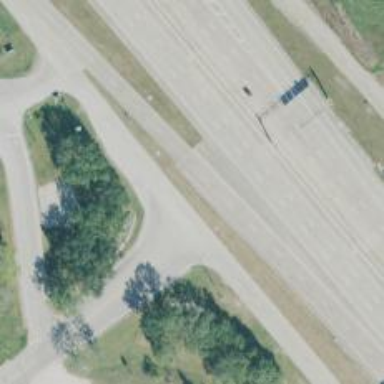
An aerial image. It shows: Secondary road with frontage road alongside.